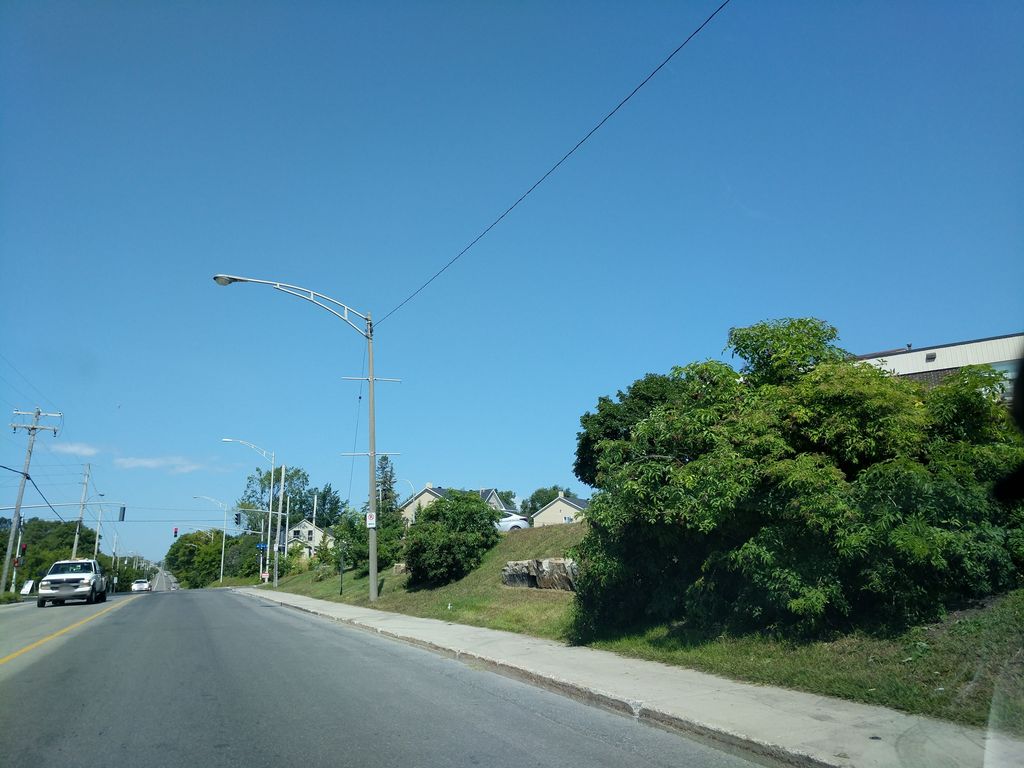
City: ottawa-gatineau